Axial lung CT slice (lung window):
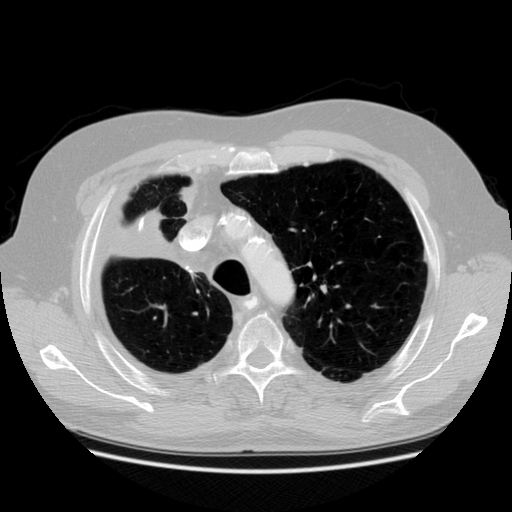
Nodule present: no